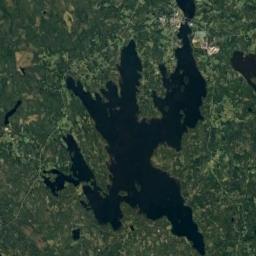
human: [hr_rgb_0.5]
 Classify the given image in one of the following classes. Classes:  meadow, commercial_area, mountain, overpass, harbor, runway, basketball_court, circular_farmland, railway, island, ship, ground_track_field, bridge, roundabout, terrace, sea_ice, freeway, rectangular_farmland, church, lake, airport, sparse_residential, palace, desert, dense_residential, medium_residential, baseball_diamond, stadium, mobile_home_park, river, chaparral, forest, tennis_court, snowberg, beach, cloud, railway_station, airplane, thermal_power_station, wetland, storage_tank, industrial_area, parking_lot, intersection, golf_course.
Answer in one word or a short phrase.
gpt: lake